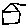
Label: house